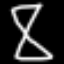
Label: hourglass